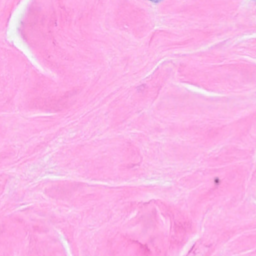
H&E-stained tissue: Breast